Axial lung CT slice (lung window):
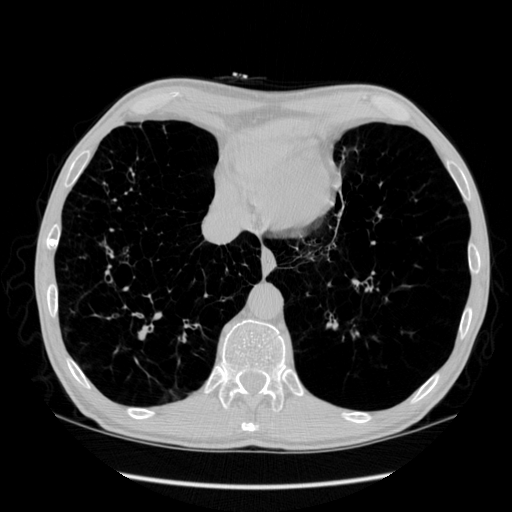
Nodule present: no